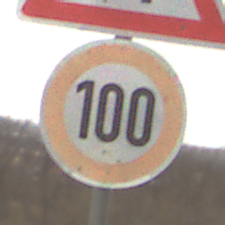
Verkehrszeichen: Geschwindigkeit100
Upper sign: Gegenverkehr
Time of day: Midday
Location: Outdoor (Nature)
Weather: Overcast
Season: NotSpecified
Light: Natural